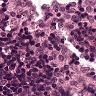
Metastatic tissue present: no